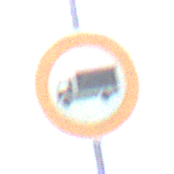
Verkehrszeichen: VerbotFuerKraftfahrzeugeUeberDreiKommaFuenfTonnen
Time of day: Midday
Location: Roofed (Beach)
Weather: Overcast
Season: NotSpecified
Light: Natural